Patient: sex M, age 68
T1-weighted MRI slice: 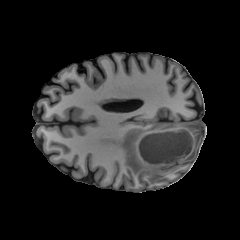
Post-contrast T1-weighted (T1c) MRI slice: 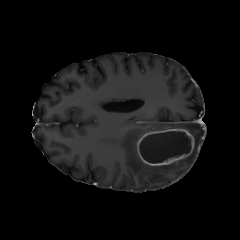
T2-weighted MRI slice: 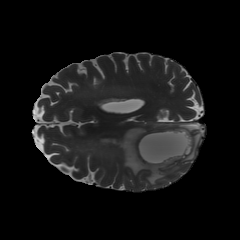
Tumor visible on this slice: yes
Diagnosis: Glioblastoma, IDH-wildtype
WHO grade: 4